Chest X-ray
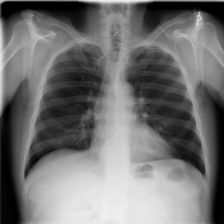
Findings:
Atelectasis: negative
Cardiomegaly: negative
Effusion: negative
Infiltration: positive
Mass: negative
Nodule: negative
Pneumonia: negative
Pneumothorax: negative
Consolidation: negative
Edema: negative
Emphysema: negative
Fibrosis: negative
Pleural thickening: negative
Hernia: positive